Question: I am trying to perform few procedure on few excel sheets and using the following code. I am getting a RunTime Error 1004 for . It seems like it is not able to find the file. The reason why I think that is because it is not showing the filepath but just the file in the directory shown below in the screenshot:

'''
Sub ExcelerFinal()
Dim FileCount As Integer
Dim FileName As String, FileNameGIS As String
Dim FilePath As String, StrFile As String
FileCount = 0
FileName = "MyFile_" + CStr(FileCount)
FileNameGIS = "MyFileGIS_" + CStr(FileCount)
FilePath = "E:\Database Project\ACS Estimate 2011\LoopTest\Test_RawData"
StrFile = Dir(FilePath & "*.xlsx")
While StrFile <> ""
Application.Workbooks.Open (StrFile) 'Error occurs on this line
FileCount = FileCount + 1
FileName = "MyFile_" + CStr(FileCount)
FileNameGIS = "MyFileGIS_" + CStr(FileCount)
' Lots of code to manipulate file
' unrelated to issue
Windows(FileNameGIS).Close
StrFile = Dir
Wend
End Sub
'''
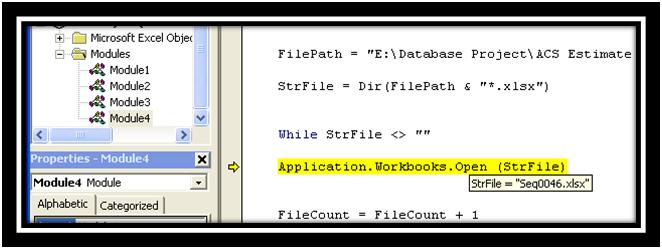
Answer: Use instead:
'''
Application.Workbooks.Open(FilePath & strFile)
'''